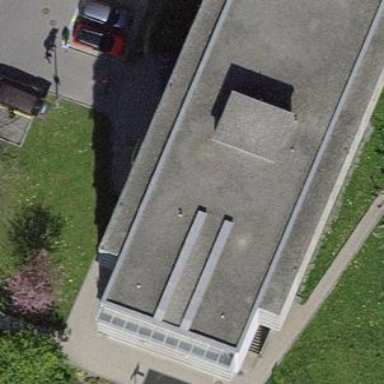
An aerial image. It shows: Hospital building.